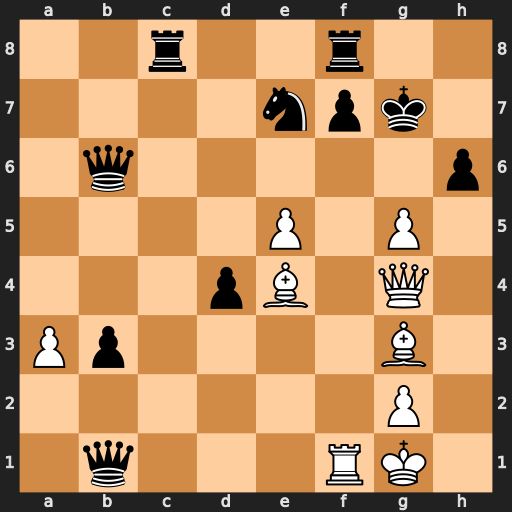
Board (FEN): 2r2r2/4npk1/1q5p/4P1P1/3pB1Q1/Pp4B1/6P1/1q3RK1
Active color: w
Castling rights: -
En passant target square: -
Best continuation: gxh6+ Kh8 Qg7#